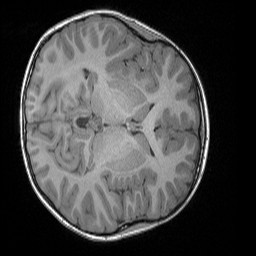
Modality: T1w
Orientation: axial
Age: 9
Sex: male
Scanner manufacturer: siemens
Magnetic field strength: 3 T
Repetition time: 1.65 s
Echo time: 0.00203 s